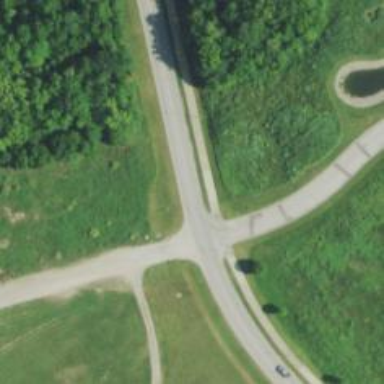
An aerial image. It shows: Unmarked crossing on cycleway road.